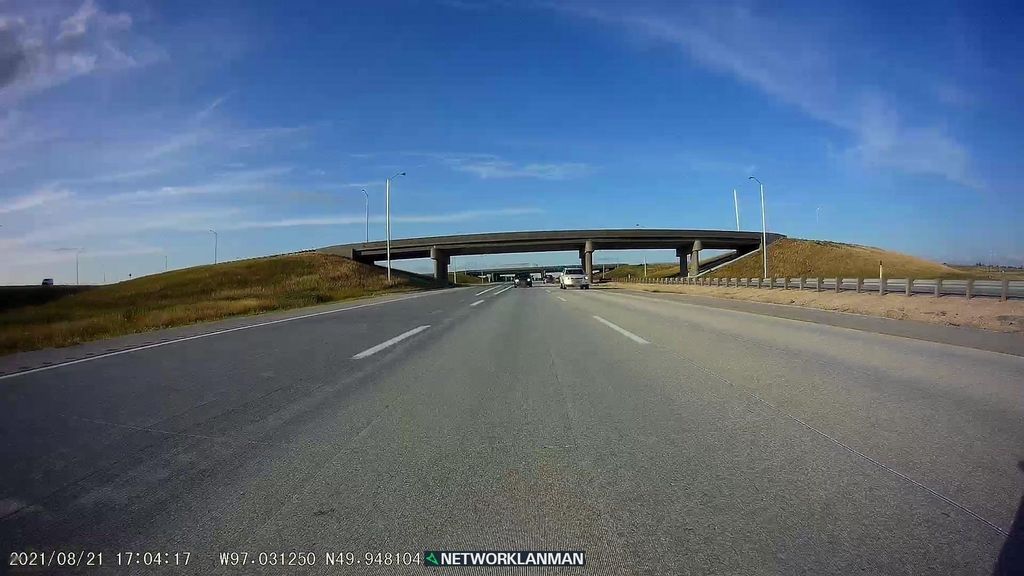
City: winnipeg